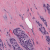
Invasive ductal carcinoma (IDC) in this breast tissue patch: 1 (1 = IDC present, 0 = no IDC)